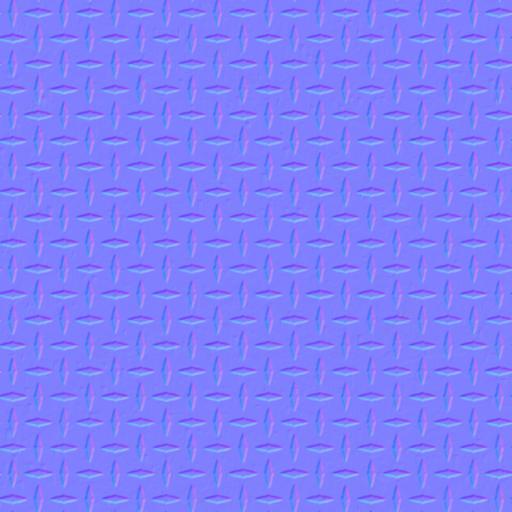
blue diamond plate floor industrial metal tread